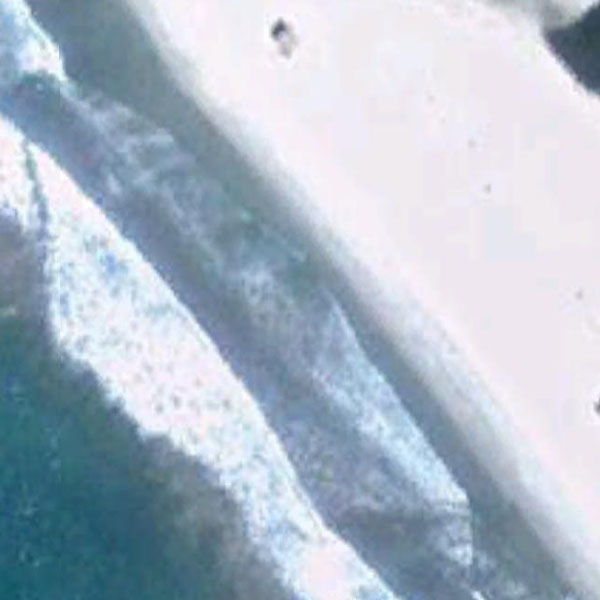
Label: Beach